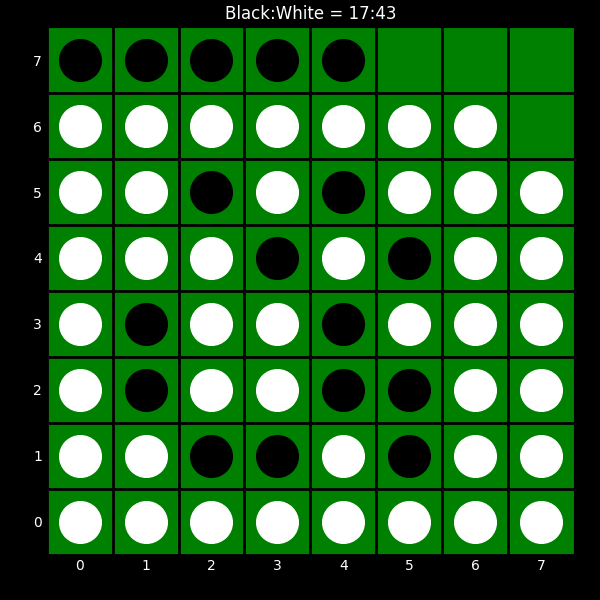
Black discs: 17
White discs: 43